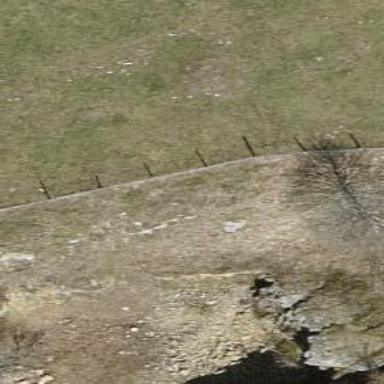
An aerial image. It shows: Fence with barbed wire.